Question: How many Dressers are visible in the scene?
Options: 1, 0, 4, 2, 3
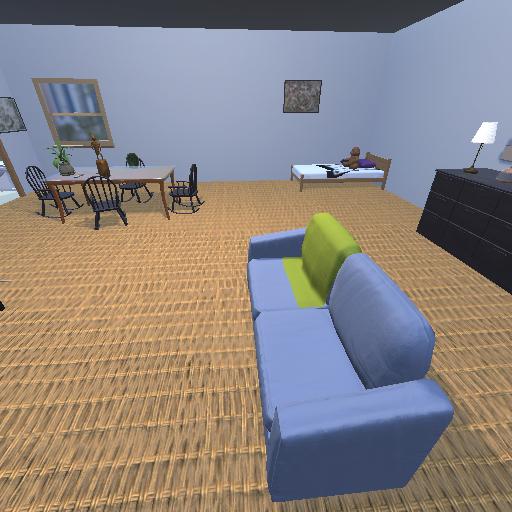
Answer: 1